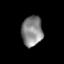
Tissue: lung
Cell type: T cells
Senescence score: 0.2004
Nuclear area (px): 620
Mean DAPI intensity: 134.235